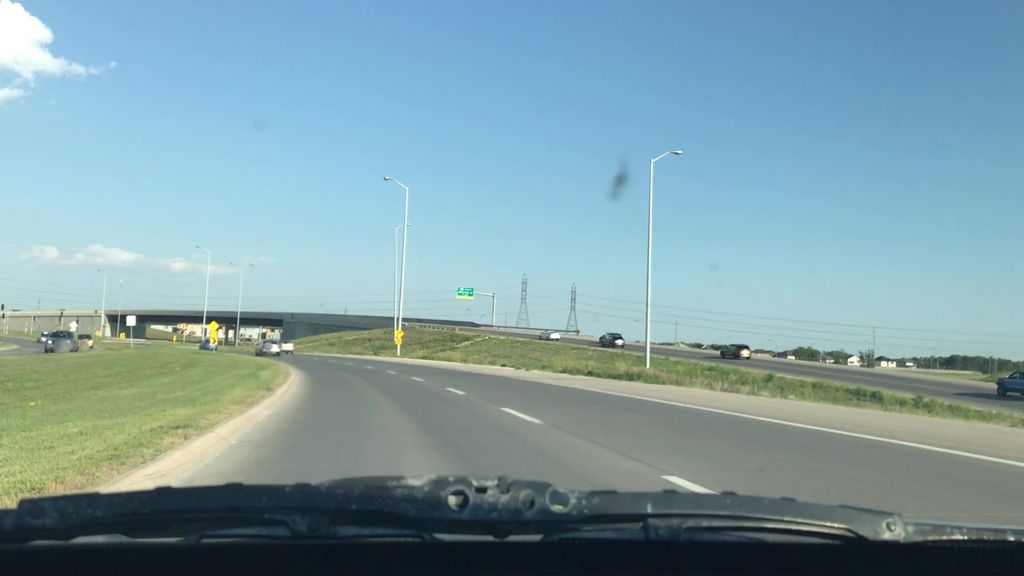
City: winnipeg